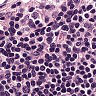
Metastatic tissue present: no